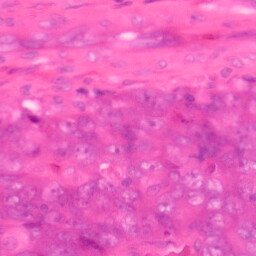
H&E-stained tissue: Colon